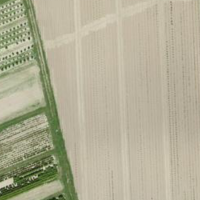
EUNIS habitat code: 52
Species observed at this site:
Campanula trachelium